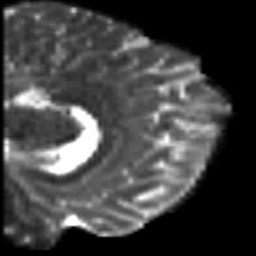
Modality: T2w
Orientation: sagittal
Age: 19
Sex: male
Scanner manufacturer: siemens
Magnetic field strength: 3 T
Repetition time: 7 s
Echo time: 0.0926 s